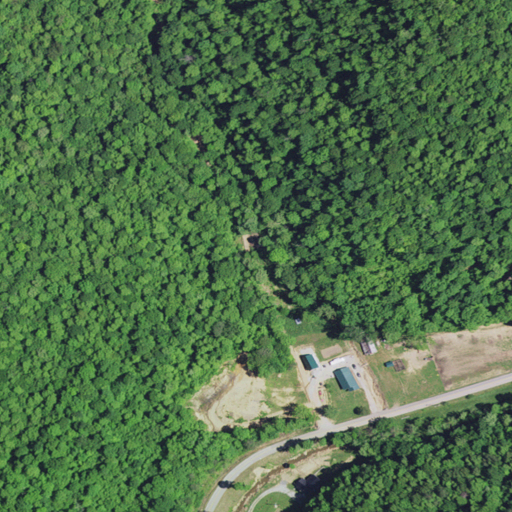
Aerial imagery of valley in Kentucky named Shep Hollow containing deciduous forest, open development, mixed forest, pasture, and low intensity development